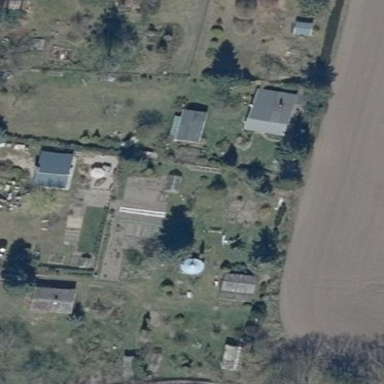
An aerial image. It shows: Allotments area.